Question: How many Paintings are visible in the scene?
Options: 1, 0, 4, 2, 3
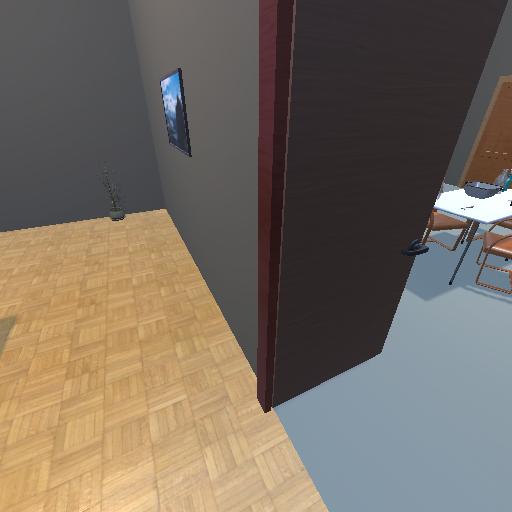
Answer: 1